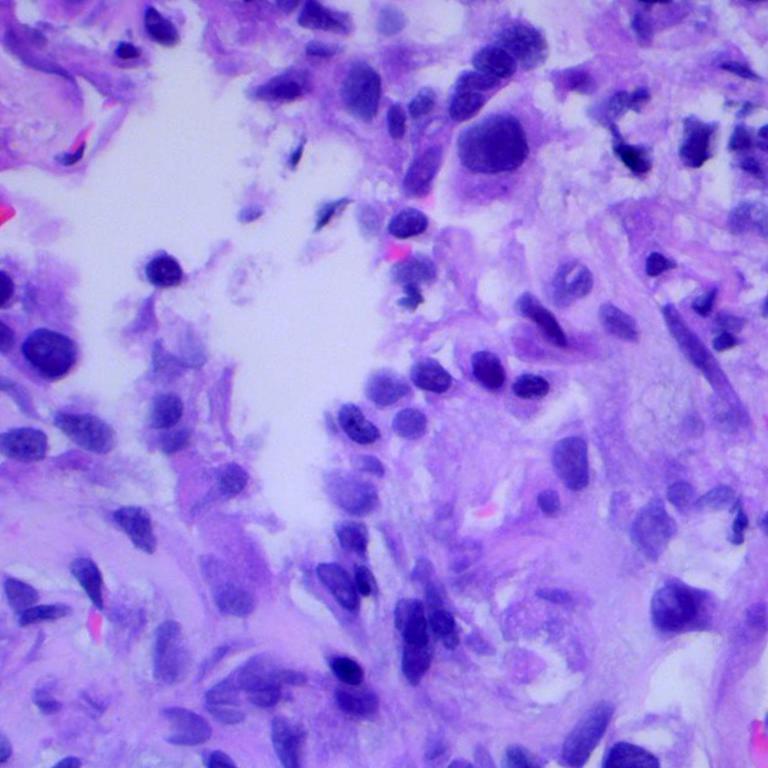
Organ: lung
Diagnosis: adenocarcinomas